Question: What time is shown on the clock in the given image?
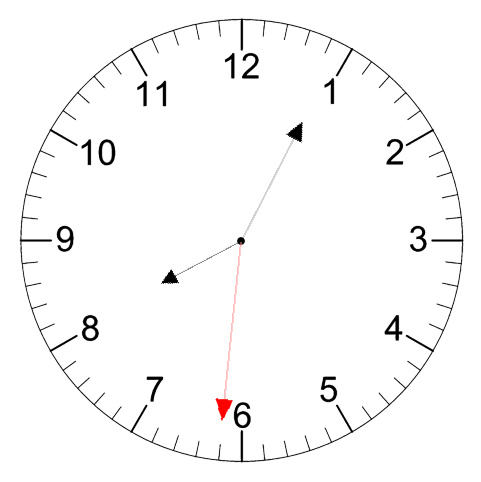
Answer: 08:04:31